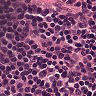
Metastatic tissue present: no